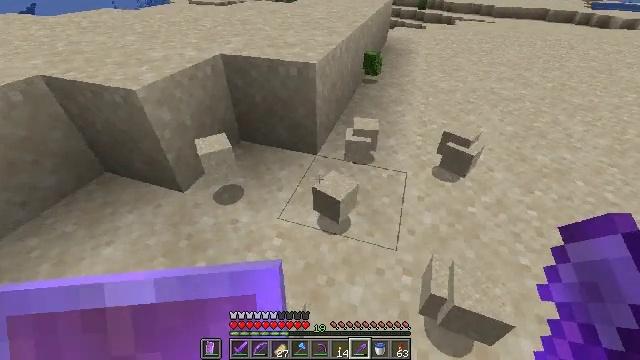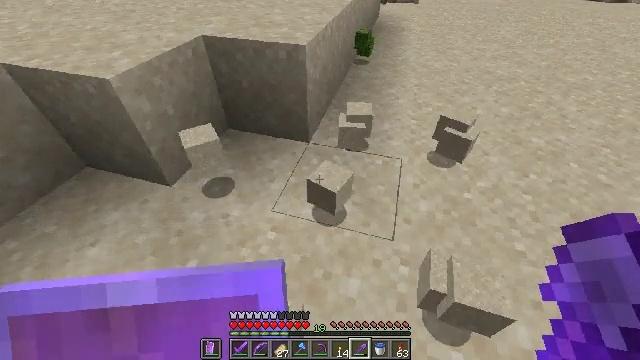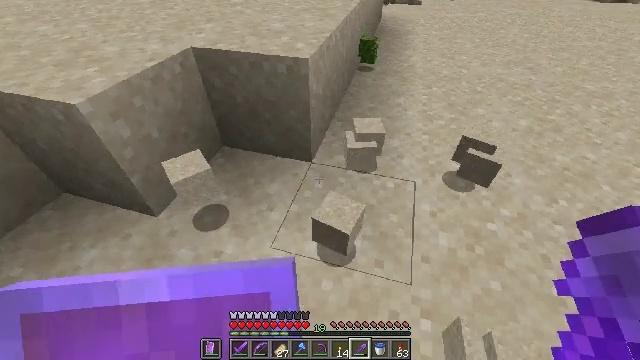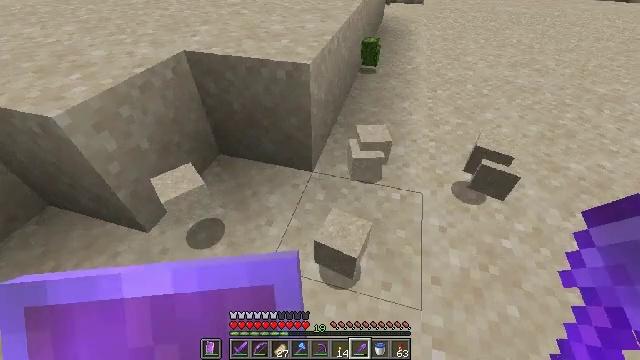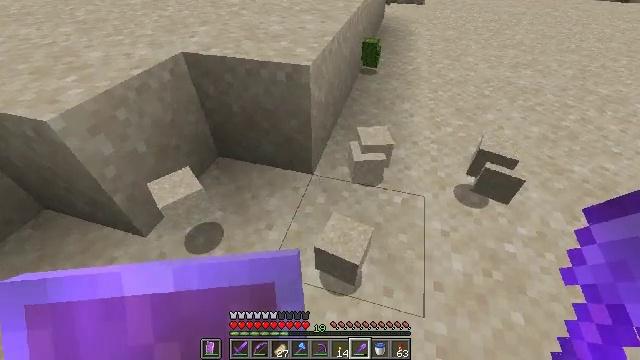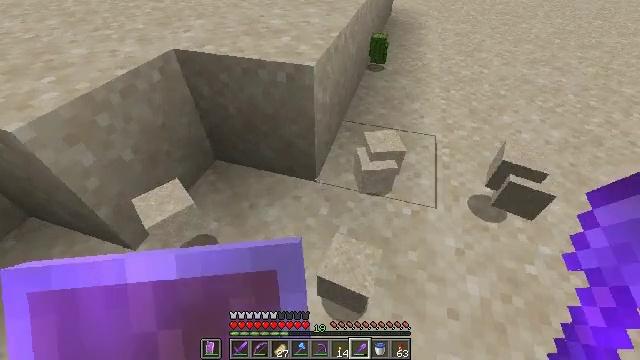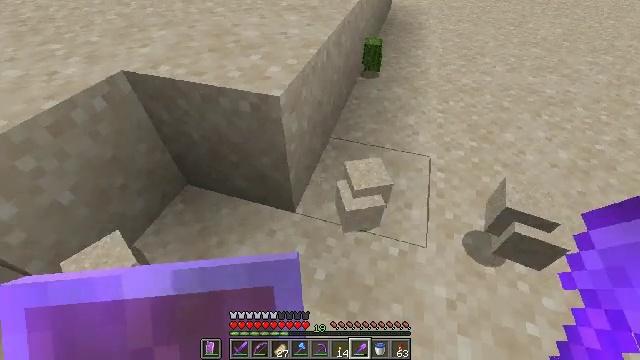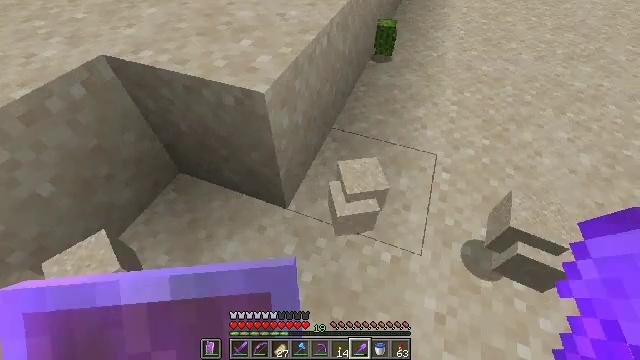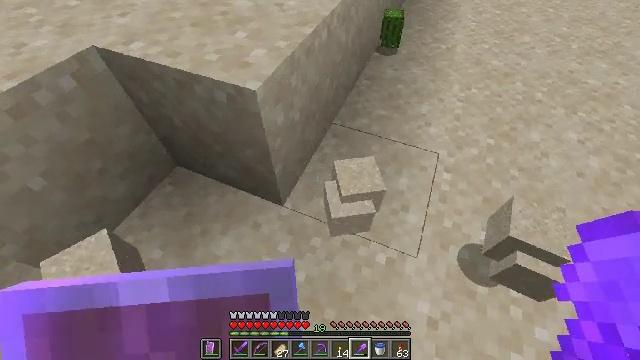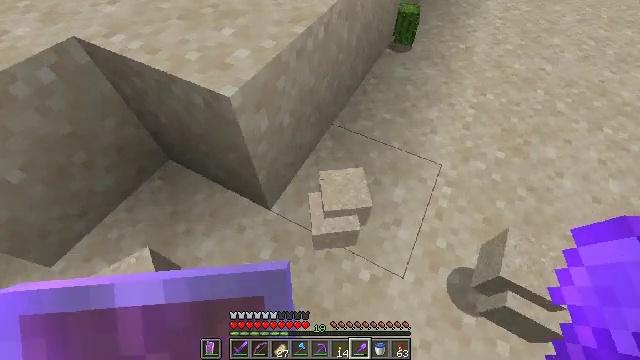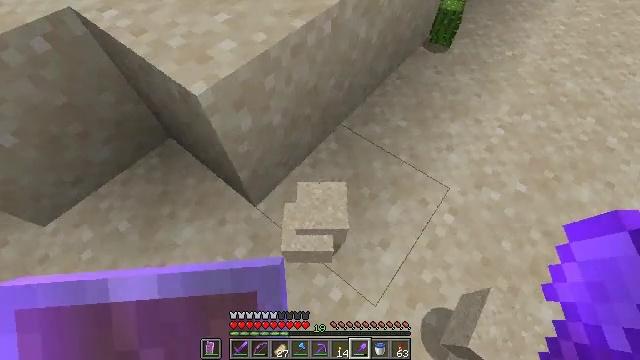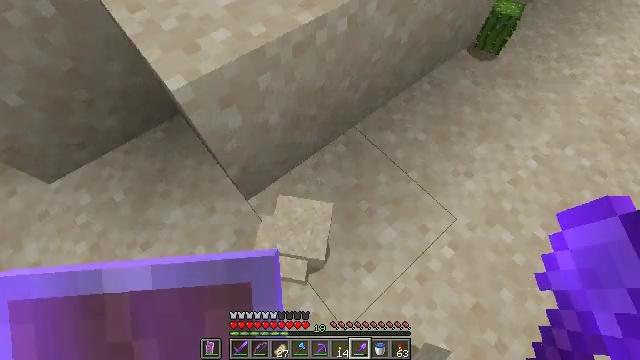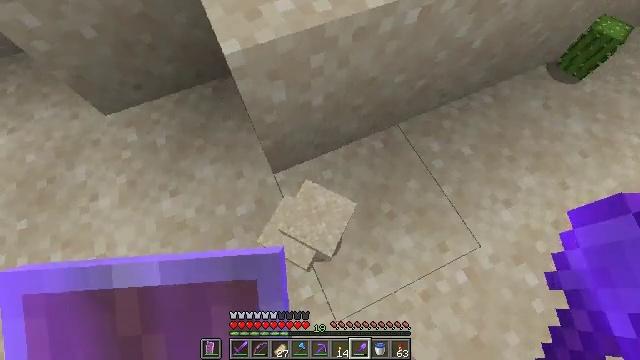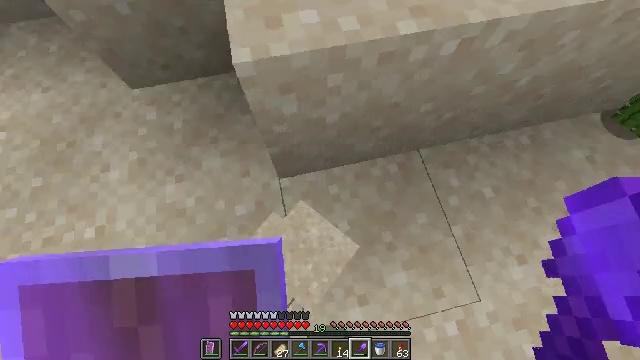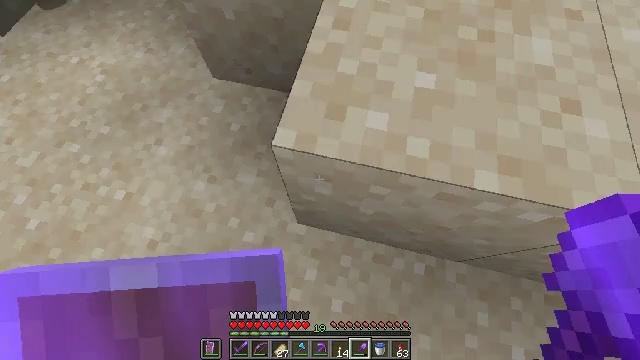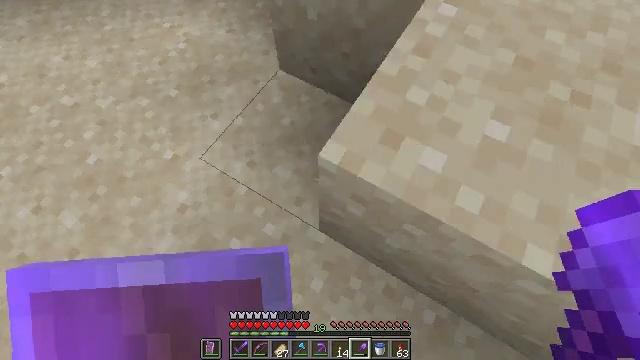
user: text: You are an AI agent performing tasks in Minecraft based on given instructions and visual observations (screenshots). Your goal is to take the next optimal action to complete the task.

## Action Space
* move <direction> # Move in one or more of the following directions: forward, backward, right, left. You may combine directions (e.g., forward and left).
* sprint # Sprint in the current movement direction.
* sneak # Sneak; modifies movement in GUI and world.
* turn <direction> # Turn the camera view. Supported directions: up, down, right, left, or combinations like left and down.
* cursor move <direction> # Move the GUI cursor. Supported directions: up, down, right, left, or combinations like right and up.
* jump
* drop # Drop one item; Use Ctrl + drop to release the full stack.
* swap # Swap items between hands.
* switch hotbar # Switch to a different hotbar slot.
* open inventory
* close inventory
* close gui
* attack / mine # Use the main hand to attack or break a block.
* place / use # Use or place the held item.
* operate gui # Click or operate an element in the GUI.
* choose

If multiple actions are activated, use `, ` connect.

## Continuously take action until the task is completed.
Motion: motion action
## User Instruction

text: Gather sand from the desert.
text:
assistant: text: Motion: move forward, turn right and down
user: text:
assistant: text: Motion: move forward
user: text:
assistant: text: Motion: move forward
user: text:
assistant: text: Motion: move forward
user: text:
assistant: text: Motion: move forward and move right, turn left and down
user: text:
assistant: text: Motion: move forward and move right, turn down
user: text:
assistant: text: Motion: move forward and move right, turn left and down
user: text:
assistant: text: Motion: move forward and move right, turn left and down
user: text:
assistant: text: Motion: move forward and move right, turn left and down
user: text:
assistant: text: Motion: move forward and move right, turn left and down
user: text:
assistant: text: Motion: move forward, turn left and down
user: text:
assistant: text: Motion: move forward, turn left and down
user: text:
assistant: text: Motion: move forward, turn left and down
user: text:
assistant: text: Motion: move forward, turn left and up
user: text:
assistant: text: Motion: move forward and move left, turn left
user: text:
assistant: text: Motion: move forward and move left, turn left and up
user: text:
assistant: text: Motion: move forward and move left, turn left and up
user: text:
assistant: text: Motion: move forward and move left, turn up
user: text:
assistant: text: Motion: move forward and move left, turn right and up
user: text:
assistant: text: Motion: move forward and move left, turn right and up
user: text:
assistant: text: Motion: move forward, turn right and up
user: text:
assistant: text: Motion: move forward, turn up
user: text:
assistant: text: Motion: move forward, turn up
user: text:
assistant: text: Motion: move forward
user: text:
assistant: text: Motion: move forward
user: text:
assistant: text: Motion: move forward
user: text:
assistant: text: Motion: move forward, turn right
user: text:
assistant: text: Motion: move forward, turn right
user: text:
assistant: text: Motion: move forward, turn right
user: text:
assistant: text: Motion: open inventory